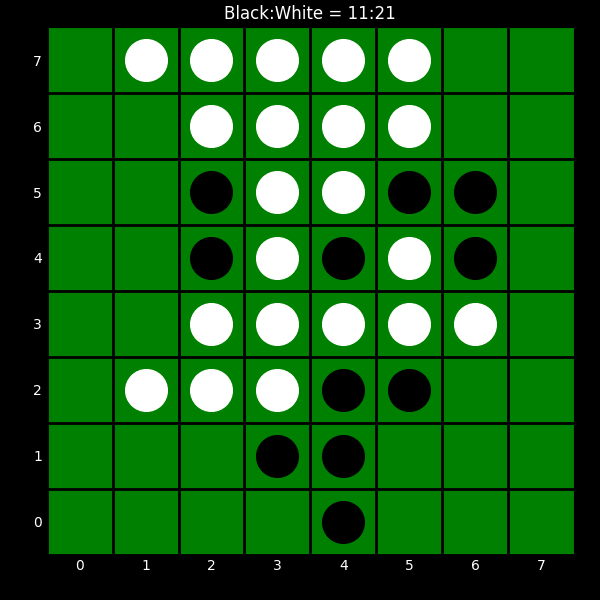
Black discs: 11
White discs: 21